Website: walmart
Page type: billing-address
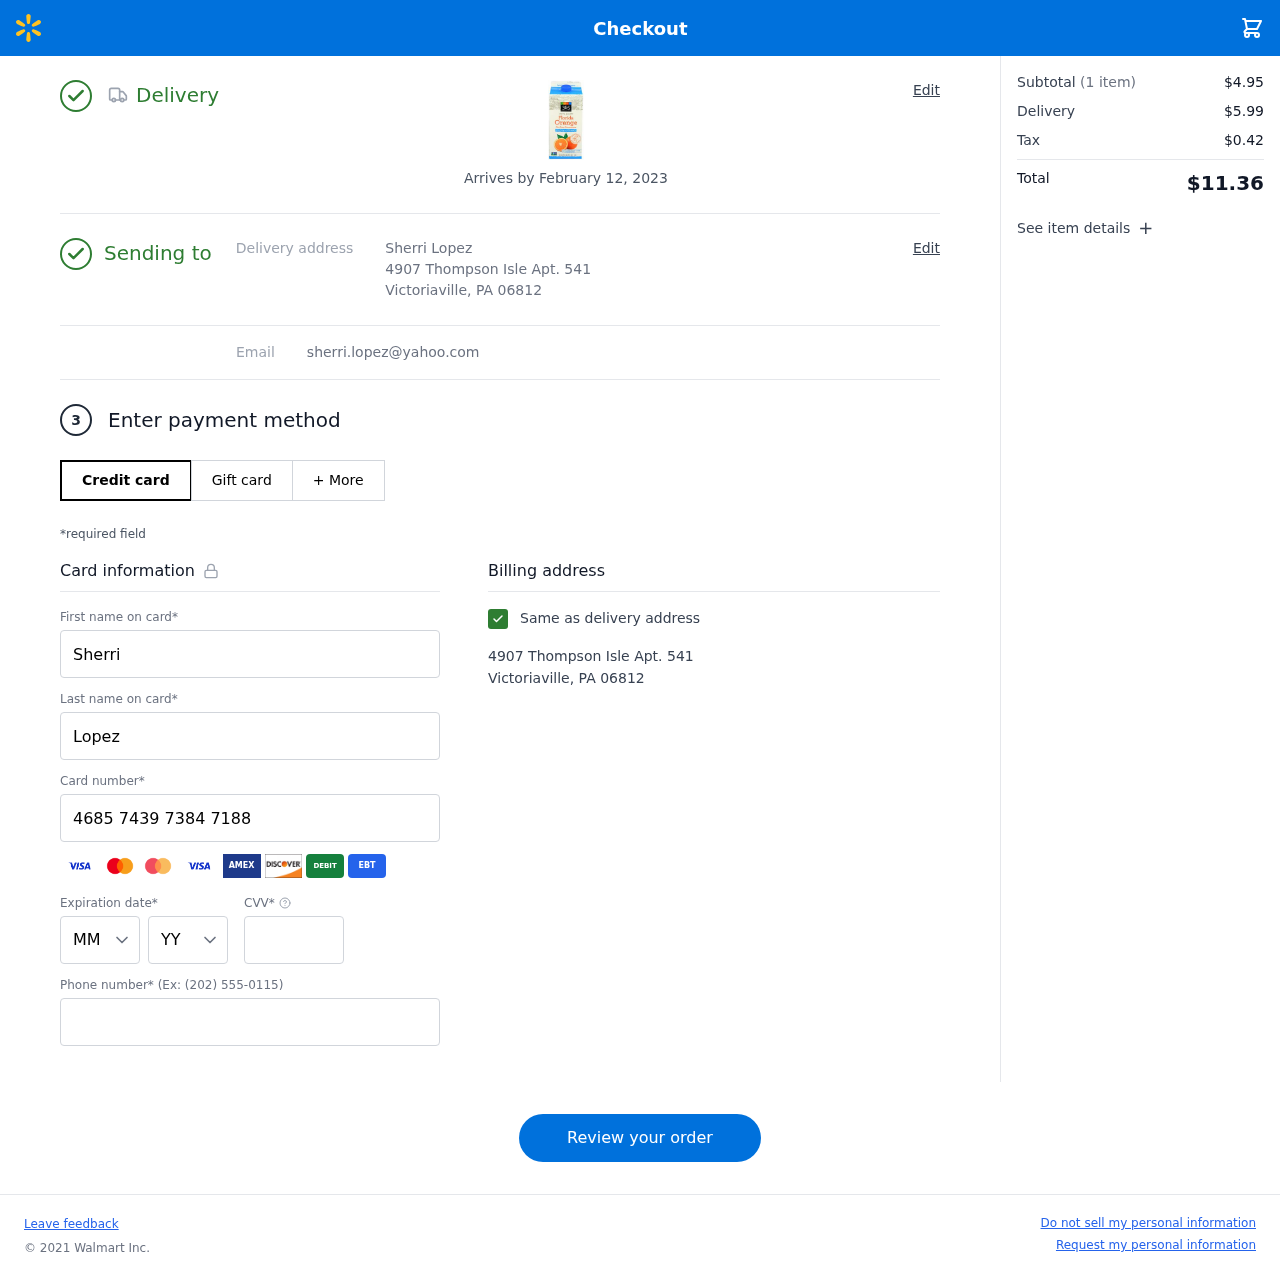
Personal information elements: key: PII_CARD_CVV
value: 458
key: PII_CARD_EXPIRY_MONTH
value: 11
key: PII_CARD_EXPIRY_YEAR
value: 27
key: PII_CARD_NUMBER
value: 4685 7439 7384 7188
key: PII_EMAIL
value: sherri.lopez@yahoo.com
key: PII_FIRSTNAME
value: Sherri
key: PII_FULLNAME
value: Sherri Lopez
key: PII_LASTNAME
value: Lopez
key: PII_PHONE
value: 3277244952
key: PII_STREET
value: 4907 Thompson Isle Apt. 541
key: PII_CITY_STATE_ZIP
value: Victoriaville, PA 06812
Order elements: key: ORDER_DELIVERY_DATE
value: Arrives by February 12, 2023
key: ORDER_NUM_ITEMS
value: (1 item)
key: ORDER_SUBTOTAL
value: $4.95
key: ORDER_SHIPPING_COST
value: $5.99
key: ORDER_TAX
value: $0.42
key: ORDER_TOTAL
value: $11.36